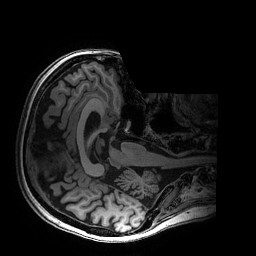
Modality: T1w
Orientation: axial
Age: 70
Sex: female
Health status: healthy
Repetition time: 2.53 s
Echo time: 0.0034 s